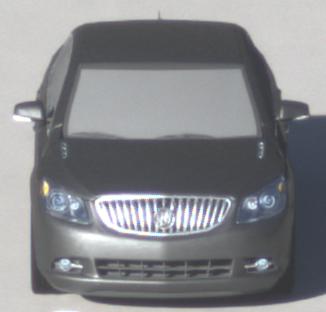
Make: Buick
Model: LaCrosse
Detailed model: Gen. 2
Model produced from: 2009
Model produced until: 2016
Doors: 4
Color: gray
Road condition: wet road
Daytime: sunrise or sunset
Contrast: medium contrast